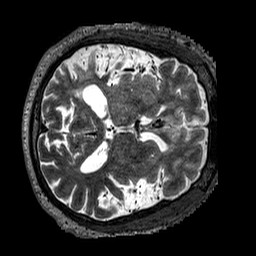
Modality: T2w
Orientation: axial
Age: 54
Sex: male
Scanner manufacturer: siemens
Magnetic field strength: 3 T
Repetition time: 3.2 s
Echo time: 0.567 s